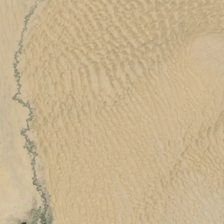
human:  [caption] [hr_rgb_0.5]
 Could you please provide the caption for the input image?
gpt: a small dry river is in a large piece of desert .

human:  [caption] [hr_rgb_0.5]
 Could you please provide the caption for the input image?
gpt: a small dry river is in a large piece of desert .

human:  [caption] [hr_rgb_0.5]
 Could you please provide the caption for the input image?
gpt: a small dry river is in a large piece of desert .

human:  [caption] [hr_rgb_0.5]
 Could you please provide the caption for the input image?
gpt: a small dry river is in a large piece of desert .

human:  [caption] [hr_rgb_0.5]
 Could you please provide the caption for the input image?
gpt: a small dry river is in a large piece of desert .